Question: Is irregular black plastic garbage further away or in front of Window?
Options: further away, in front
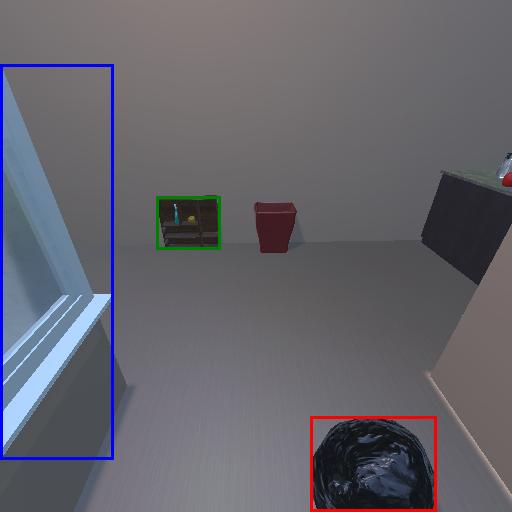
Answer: further away